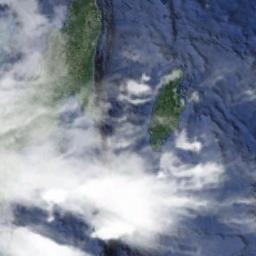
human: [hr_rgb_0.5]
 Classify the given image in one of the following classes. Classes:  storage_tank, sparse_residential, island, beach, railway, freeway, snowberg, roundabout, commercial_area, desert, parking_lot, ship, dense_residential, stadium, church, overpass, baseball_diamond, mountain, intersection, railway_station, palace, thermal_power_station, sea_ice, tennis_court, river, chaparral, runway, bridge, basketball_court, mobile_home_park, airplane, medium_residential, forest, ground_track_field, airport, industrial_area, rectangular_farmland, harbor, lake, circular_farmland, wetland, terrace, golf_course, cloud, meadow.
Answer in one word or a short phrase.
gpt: cloud